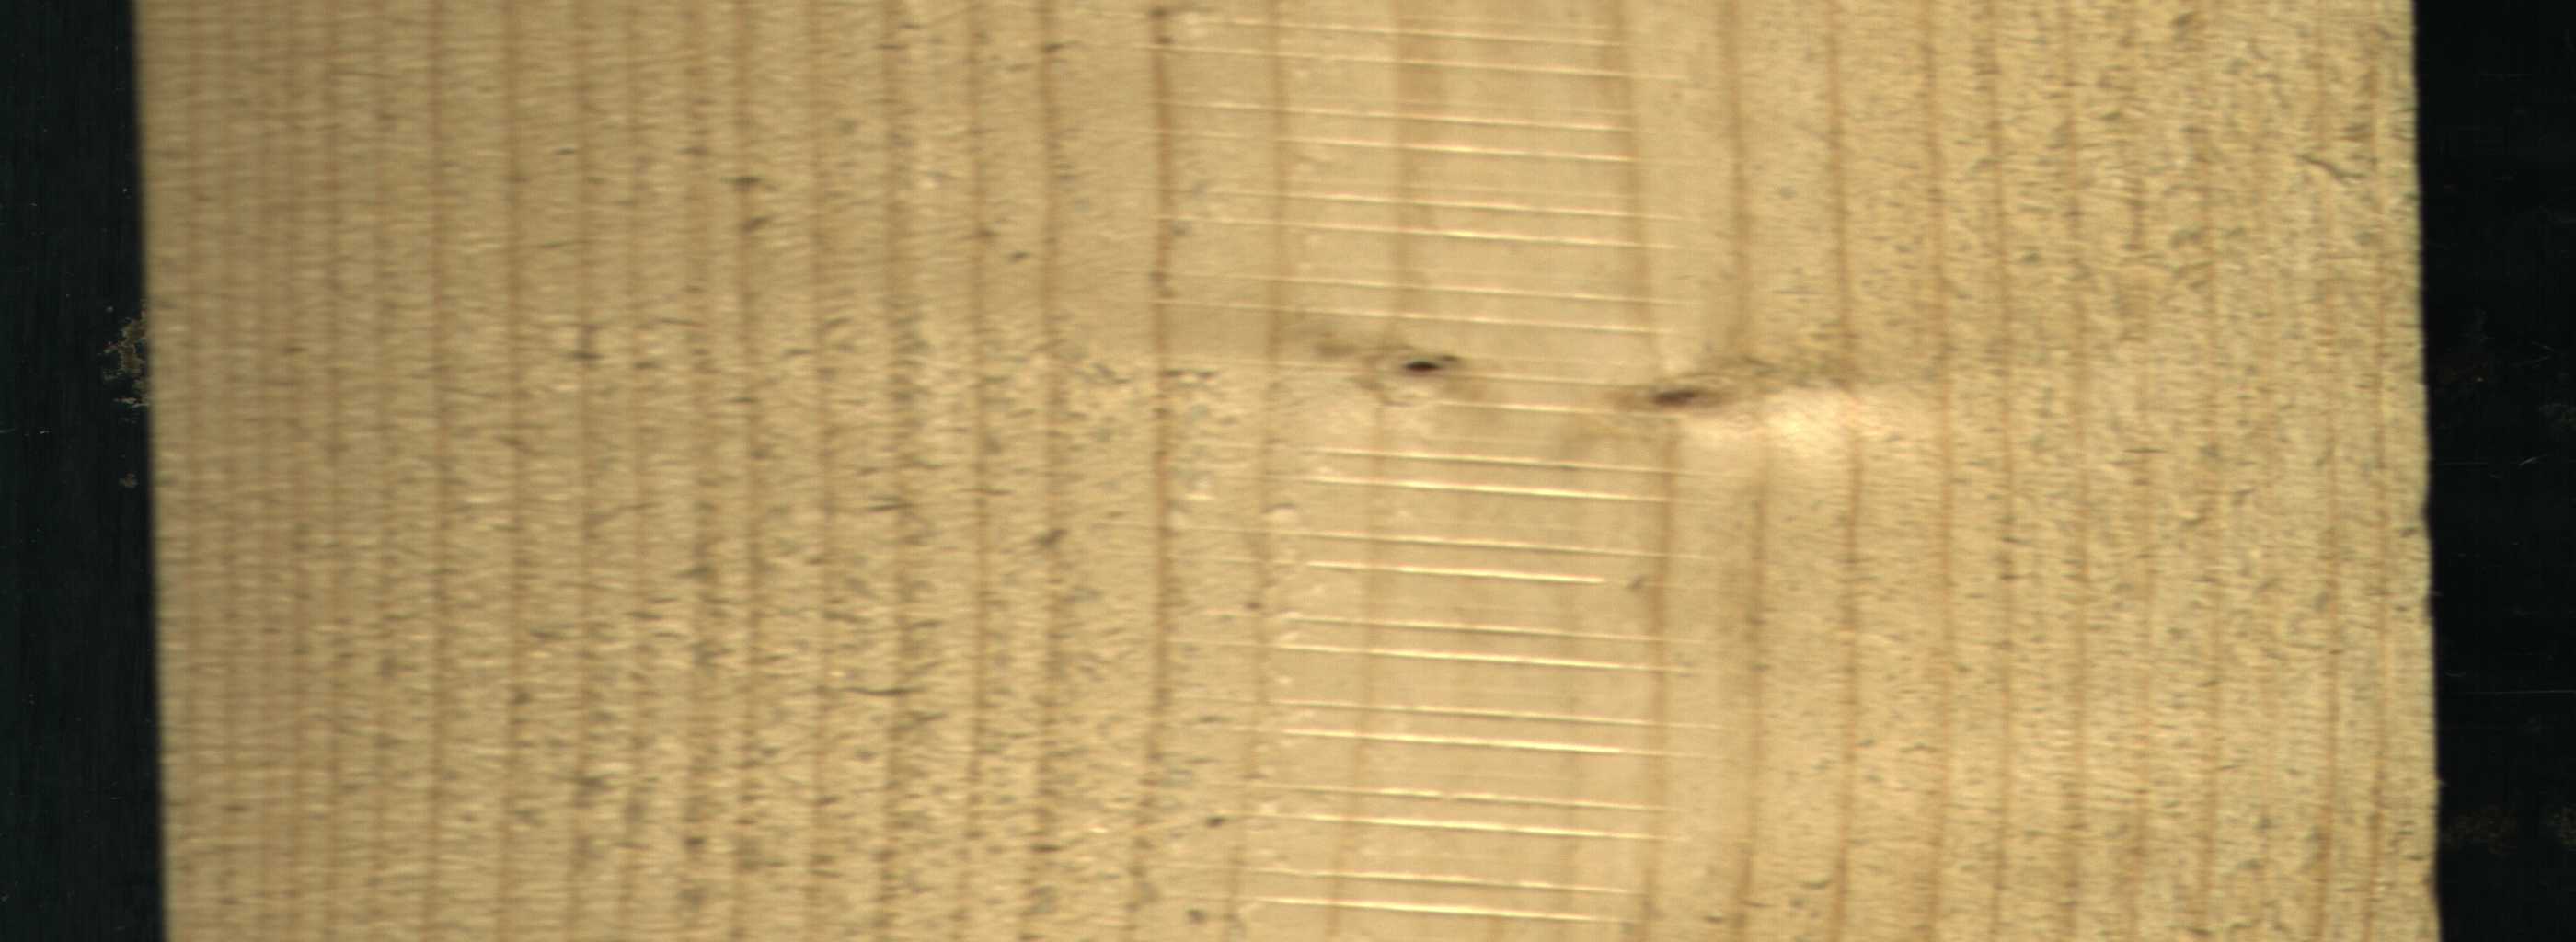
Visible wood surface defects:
Live_Knot
Live_Knot